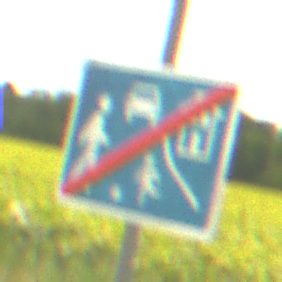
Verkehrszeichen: EndeVerkehrsberuhigterBereich
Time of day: Midday
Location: Outdoor (RoadRail)
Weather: PartlyCloudy
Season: NotSpecified
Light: Natural